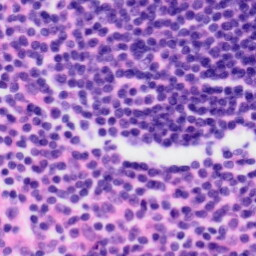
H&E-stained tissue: Tonsil